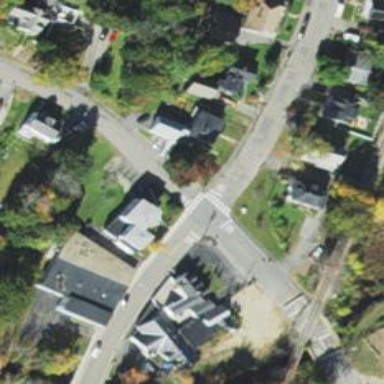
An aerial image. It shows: Road with stop sign.